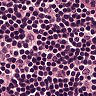
Metastatic tissue present: no